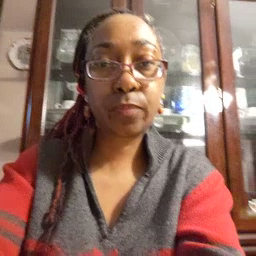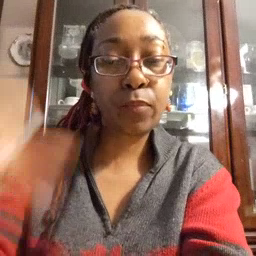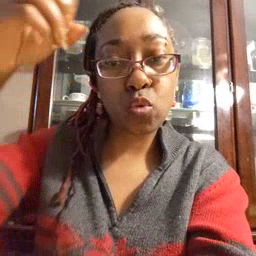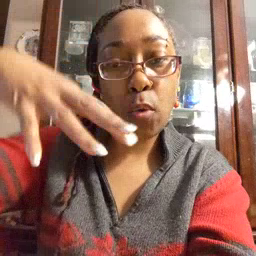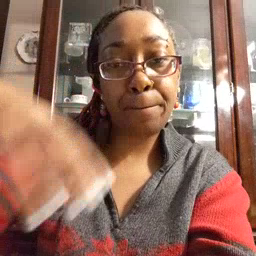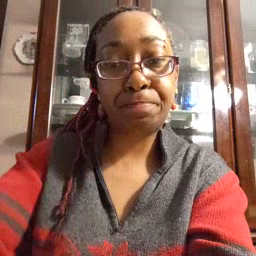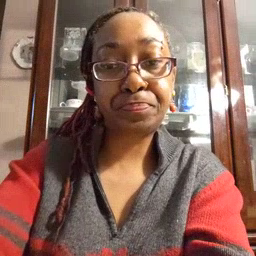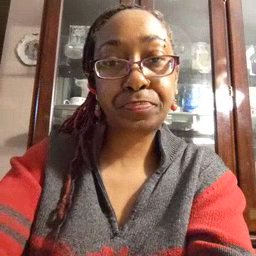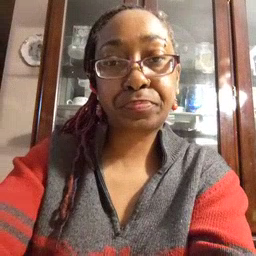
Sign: drop